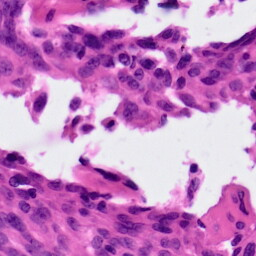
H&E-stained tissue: Ovarian